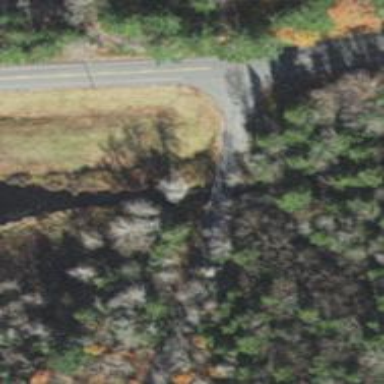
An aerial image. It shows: Culvert tunnel.